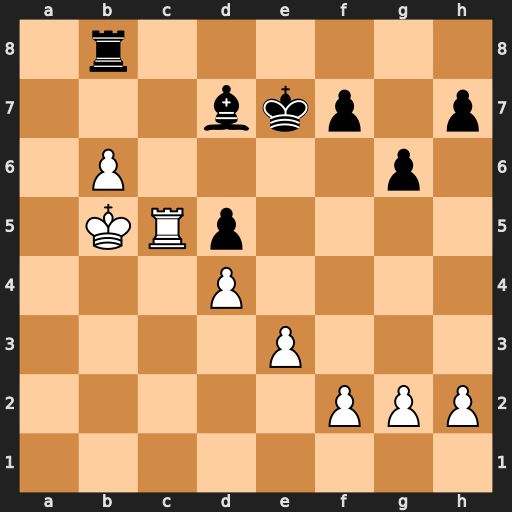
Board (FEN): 1r6/3bkp1p/1P4p1/1KRp4/3P4/4P3/5PPP/8
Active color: w
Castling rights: -
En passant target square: -
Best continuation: Ka6 Ra8+ Kb7 Ra2 Kc7